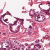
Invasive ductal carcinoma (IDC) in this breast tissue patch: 0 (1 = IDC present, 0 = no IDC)